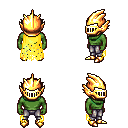
a pixel art fantasy rpg character, male body template, orc, green skin, yellow tattered cape, metal pants, brunette plain hairstyle, gold helm, gold boots, four views (front, back, left, right), 2x2 character sprite sheet, small pixel art, hard edges, no anti-aliasing